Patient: sex M, age 70
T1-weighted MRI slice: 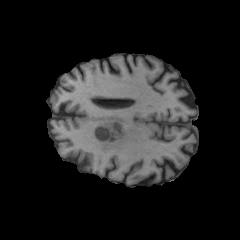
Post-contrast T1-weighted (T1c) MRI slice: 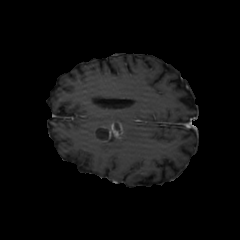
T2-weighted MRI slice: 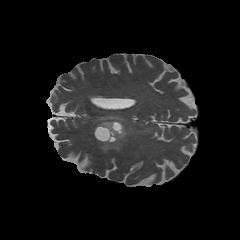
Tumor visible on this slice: yes
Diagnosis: Glioblastoma, IDH-wildtype
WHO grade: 4